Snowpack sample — Loveland Pass, Silver Plume, Colorado, USA (2/11/26, 12:00 PM MST)
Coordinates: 39.663, -105.886
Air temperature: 35 °F
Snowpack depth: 82 cm
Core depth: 30 cm
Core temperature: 28.4 °F
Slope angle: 13°, slope face: 12°
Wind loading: high
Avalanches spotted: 1
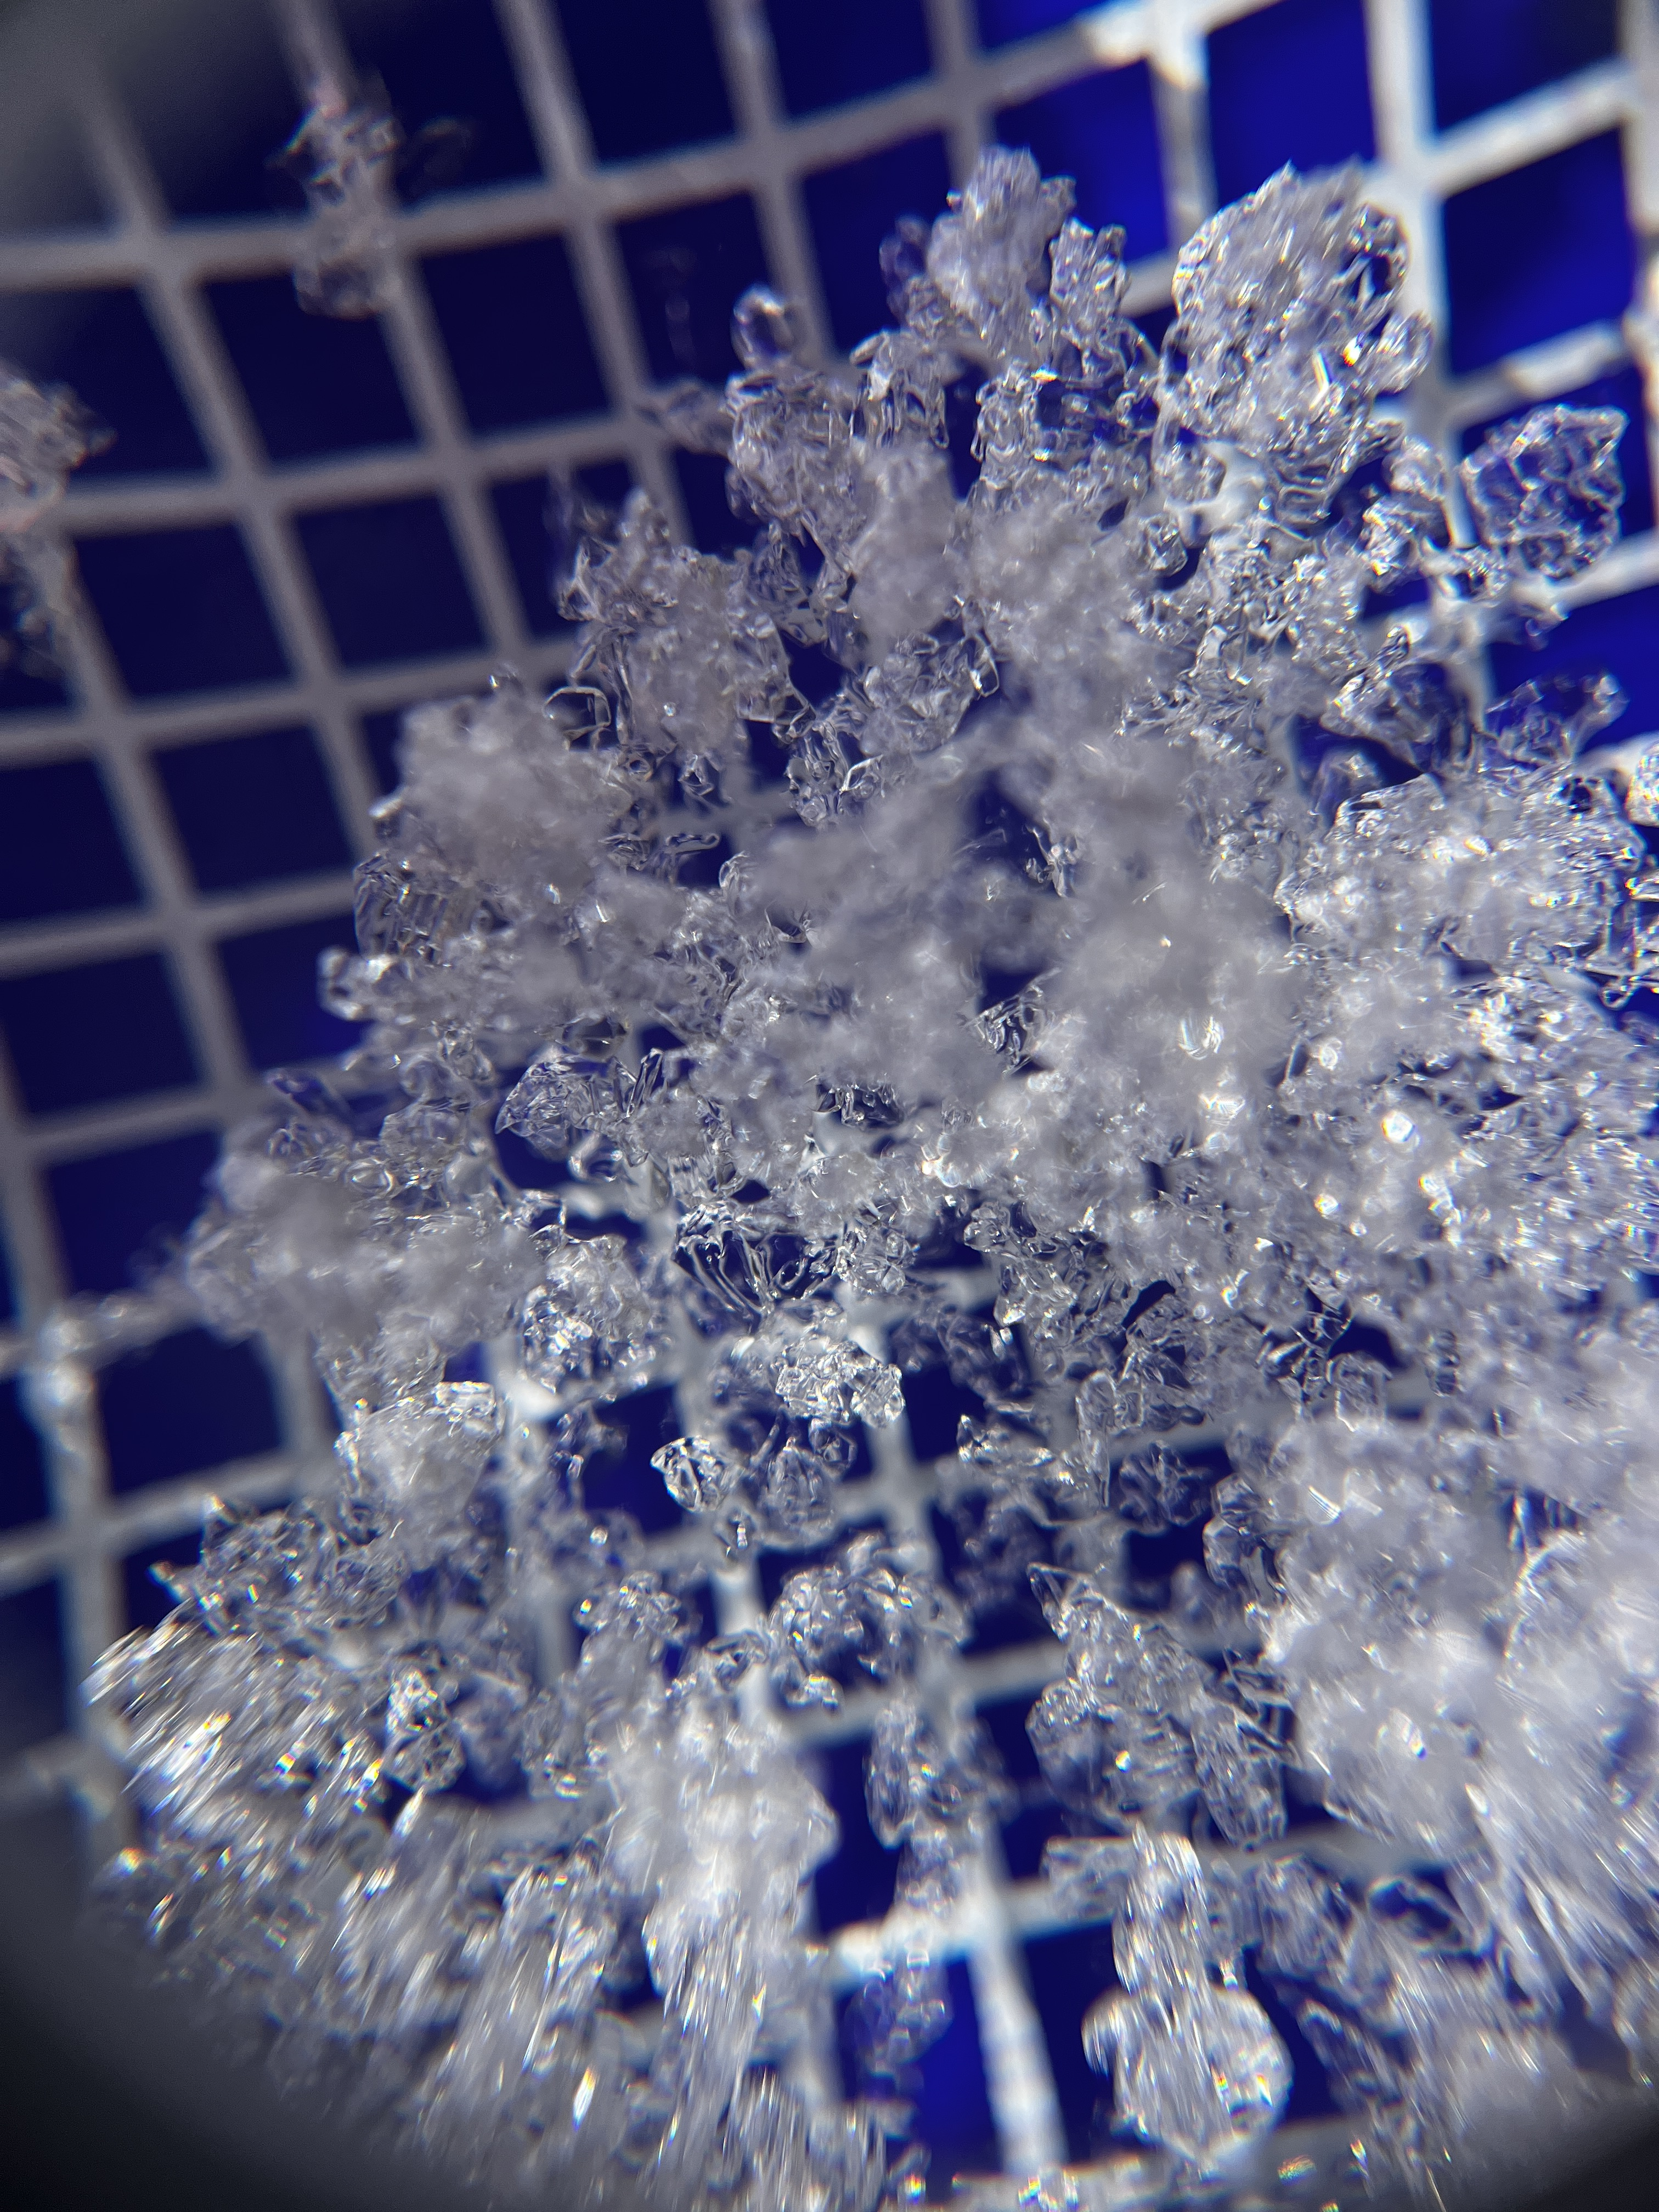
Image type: magnified_profile
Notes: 1 small avalanche spotted on the north side of the bowl, lots of wind loading